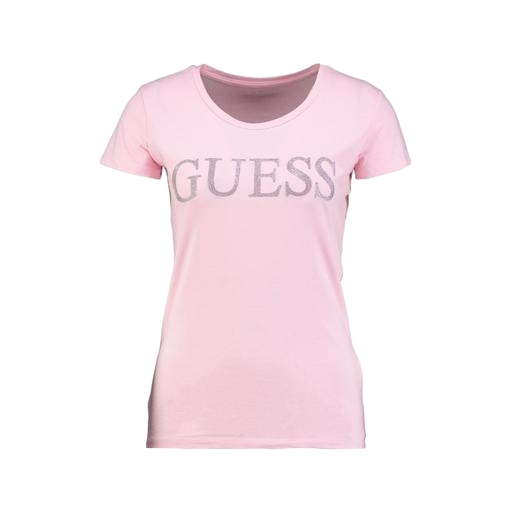
pink pima logo tee, pink woman's tee, women's tee, white background